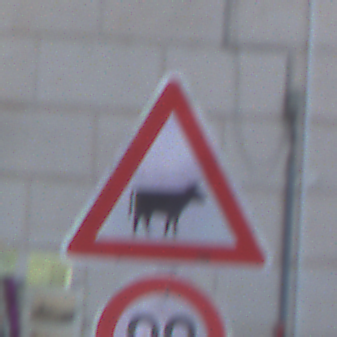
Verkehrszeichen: ViehtriebLinks
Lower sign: Geschwindigkeit90
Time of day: SunriseSunset
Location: Outdoor (Urban)
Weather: Clear
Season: NotSpecified
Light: Natural